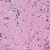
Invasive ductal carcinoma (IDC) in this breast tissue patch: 1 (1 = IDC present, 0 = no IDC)